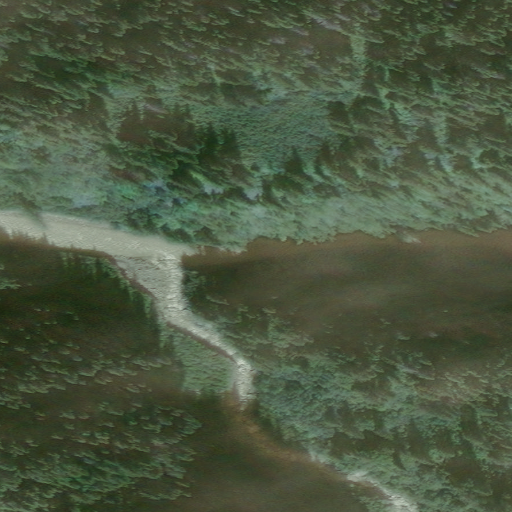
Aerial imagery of valley in Alaska named Heiden Canyon containing only unknown